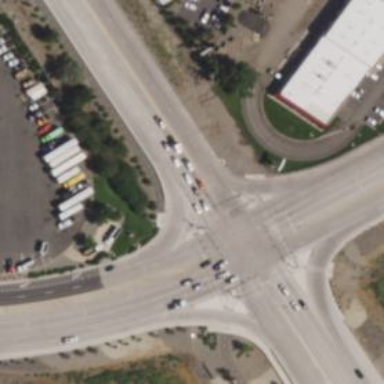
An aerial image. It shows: Trunk link highway with separate sidewalk.